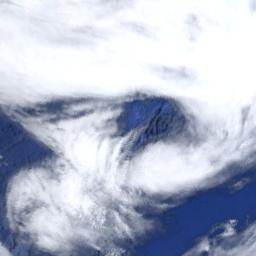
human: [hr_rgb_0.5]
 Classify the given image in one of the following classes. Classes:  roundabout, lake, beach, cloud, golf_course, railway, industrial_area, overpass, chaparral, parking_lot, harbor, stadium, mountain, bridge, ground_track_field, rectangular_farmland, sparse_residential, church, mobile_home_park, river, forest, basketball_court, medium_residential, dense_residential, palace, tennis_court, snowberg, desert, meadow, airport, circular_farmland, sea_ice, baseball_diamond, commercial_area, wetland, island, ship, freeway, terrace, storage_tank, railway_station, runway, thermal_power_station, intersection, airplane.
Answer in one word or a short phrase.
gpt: cloud